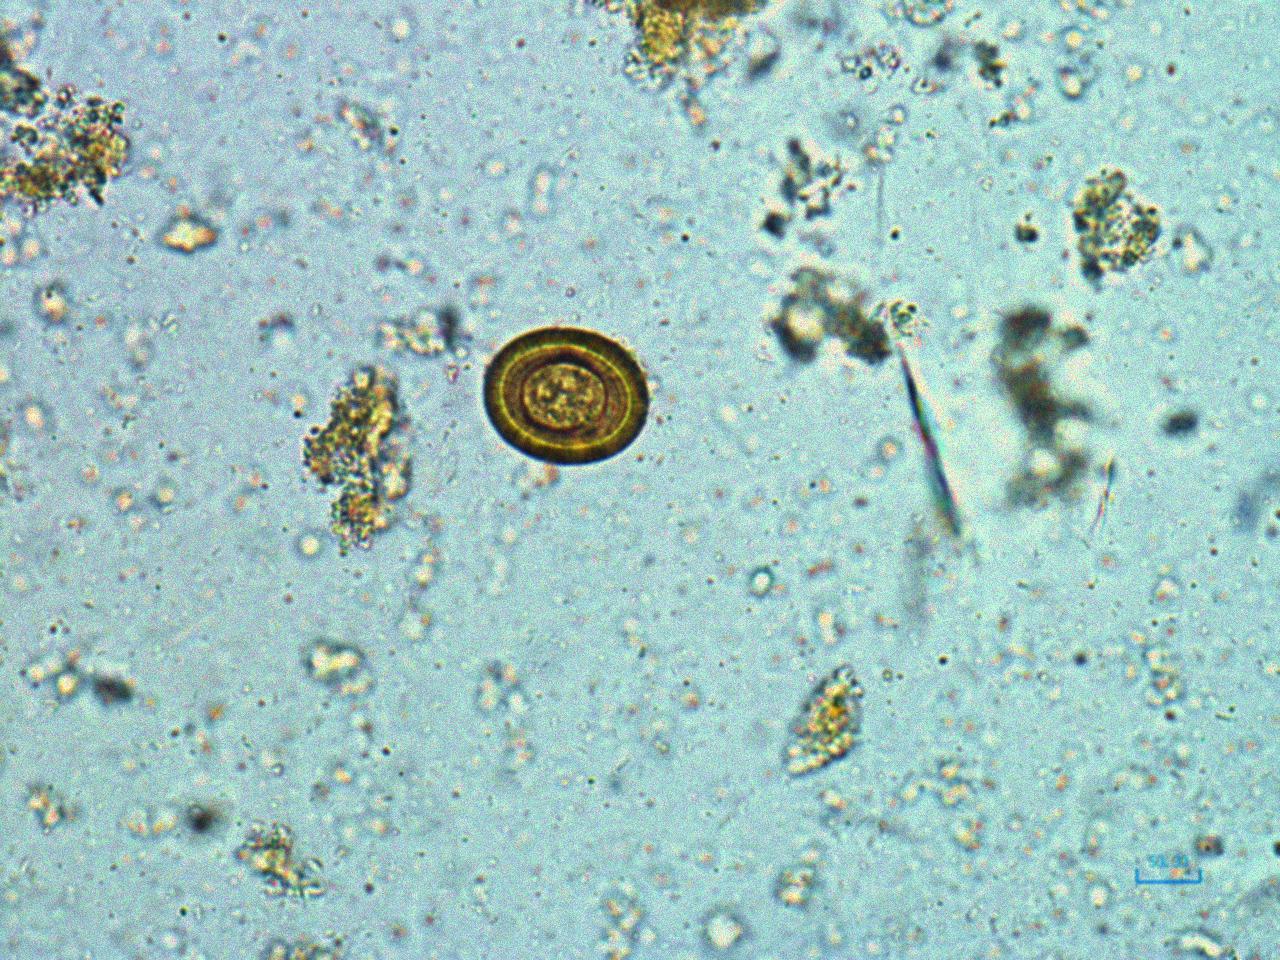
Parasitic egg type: Taenia spp. egg